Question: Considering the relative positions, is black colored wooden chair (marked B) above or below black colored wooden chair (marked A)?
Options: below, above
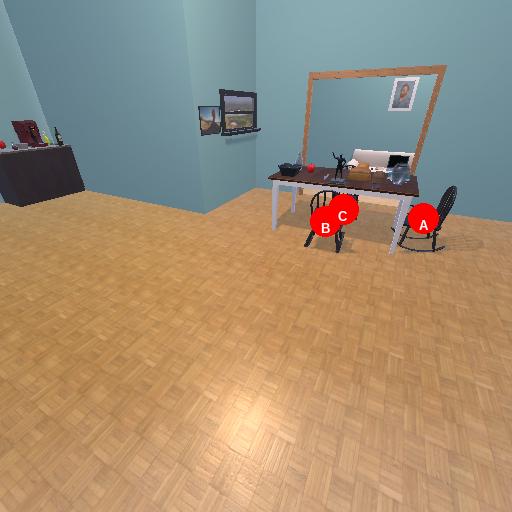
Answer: below